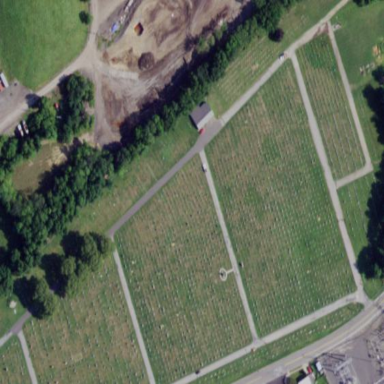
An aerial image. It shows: Cemetery.